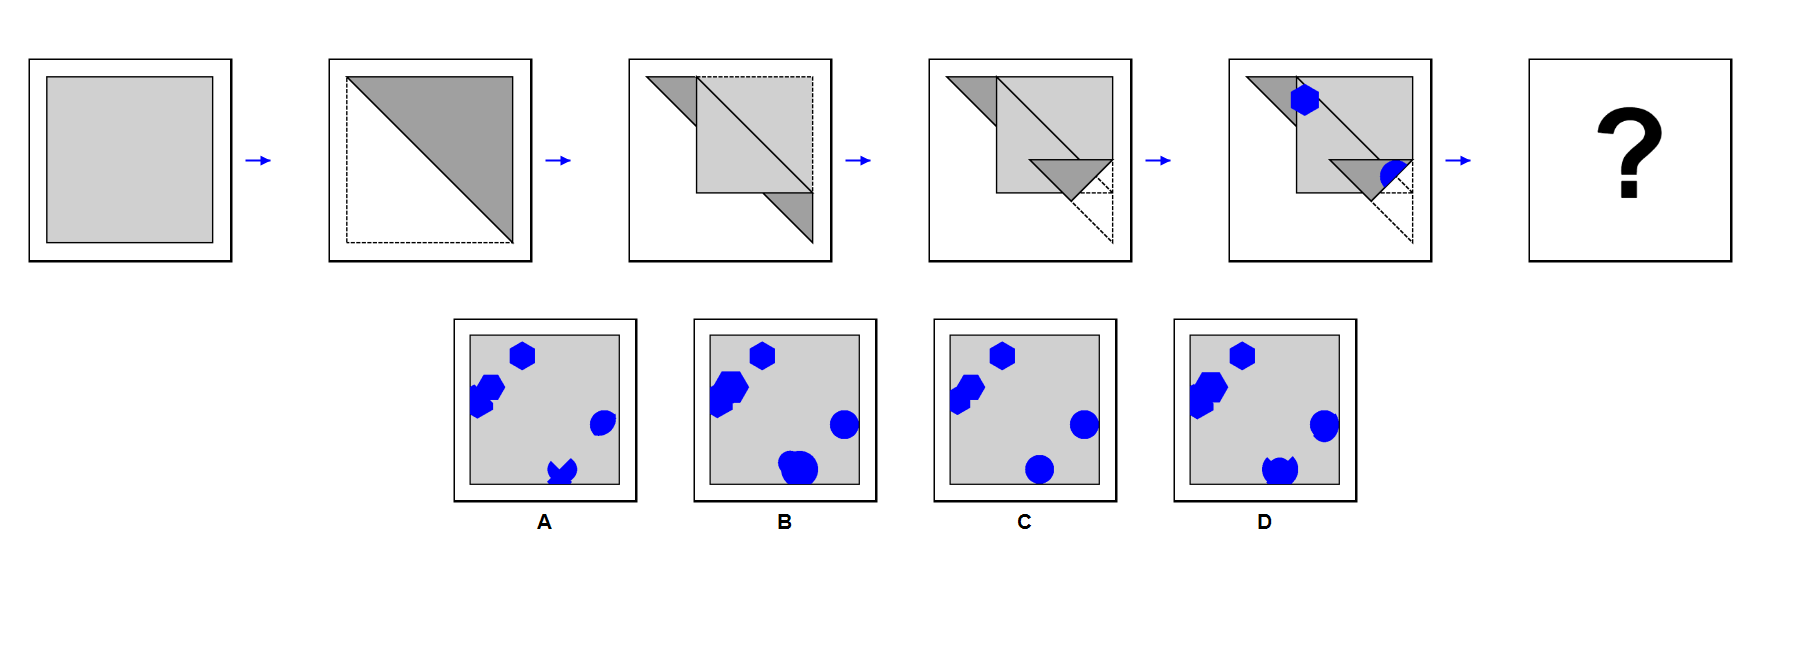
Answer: C